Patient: sex M, age 23
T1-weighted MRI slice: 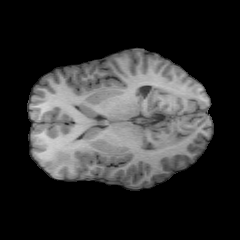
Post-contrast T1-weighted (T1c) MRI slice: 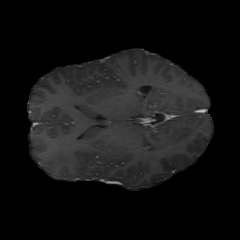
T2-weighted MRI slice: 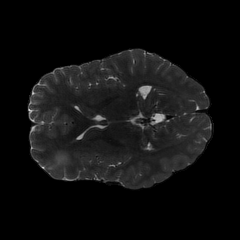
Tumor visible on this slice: yes
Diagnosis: Oligodendroglioma, IDH-mutant, 1p/19q-codeleted
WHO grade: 2